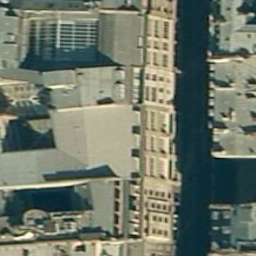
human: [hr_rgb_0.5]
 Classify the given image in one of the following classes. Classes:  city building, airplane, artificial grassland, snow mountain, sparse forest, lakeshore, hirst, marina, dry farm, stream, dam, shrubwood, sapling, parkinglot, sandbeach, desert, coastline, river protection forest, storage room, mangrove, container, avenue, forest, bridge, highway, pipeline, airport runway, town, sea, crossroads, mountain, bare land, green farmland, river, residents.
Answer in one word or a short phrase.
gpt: city building